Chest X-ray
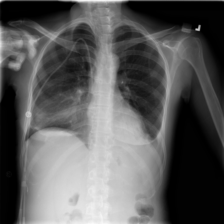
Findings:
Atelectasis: negative
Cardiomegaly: negative
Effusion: negative
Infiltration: negative
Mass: negative
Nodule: negative
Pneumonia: negative
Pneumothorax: negative
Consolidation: negative
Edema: negative
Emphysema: negative
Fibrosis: negative
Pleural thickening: negative
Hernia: negative